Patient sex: F
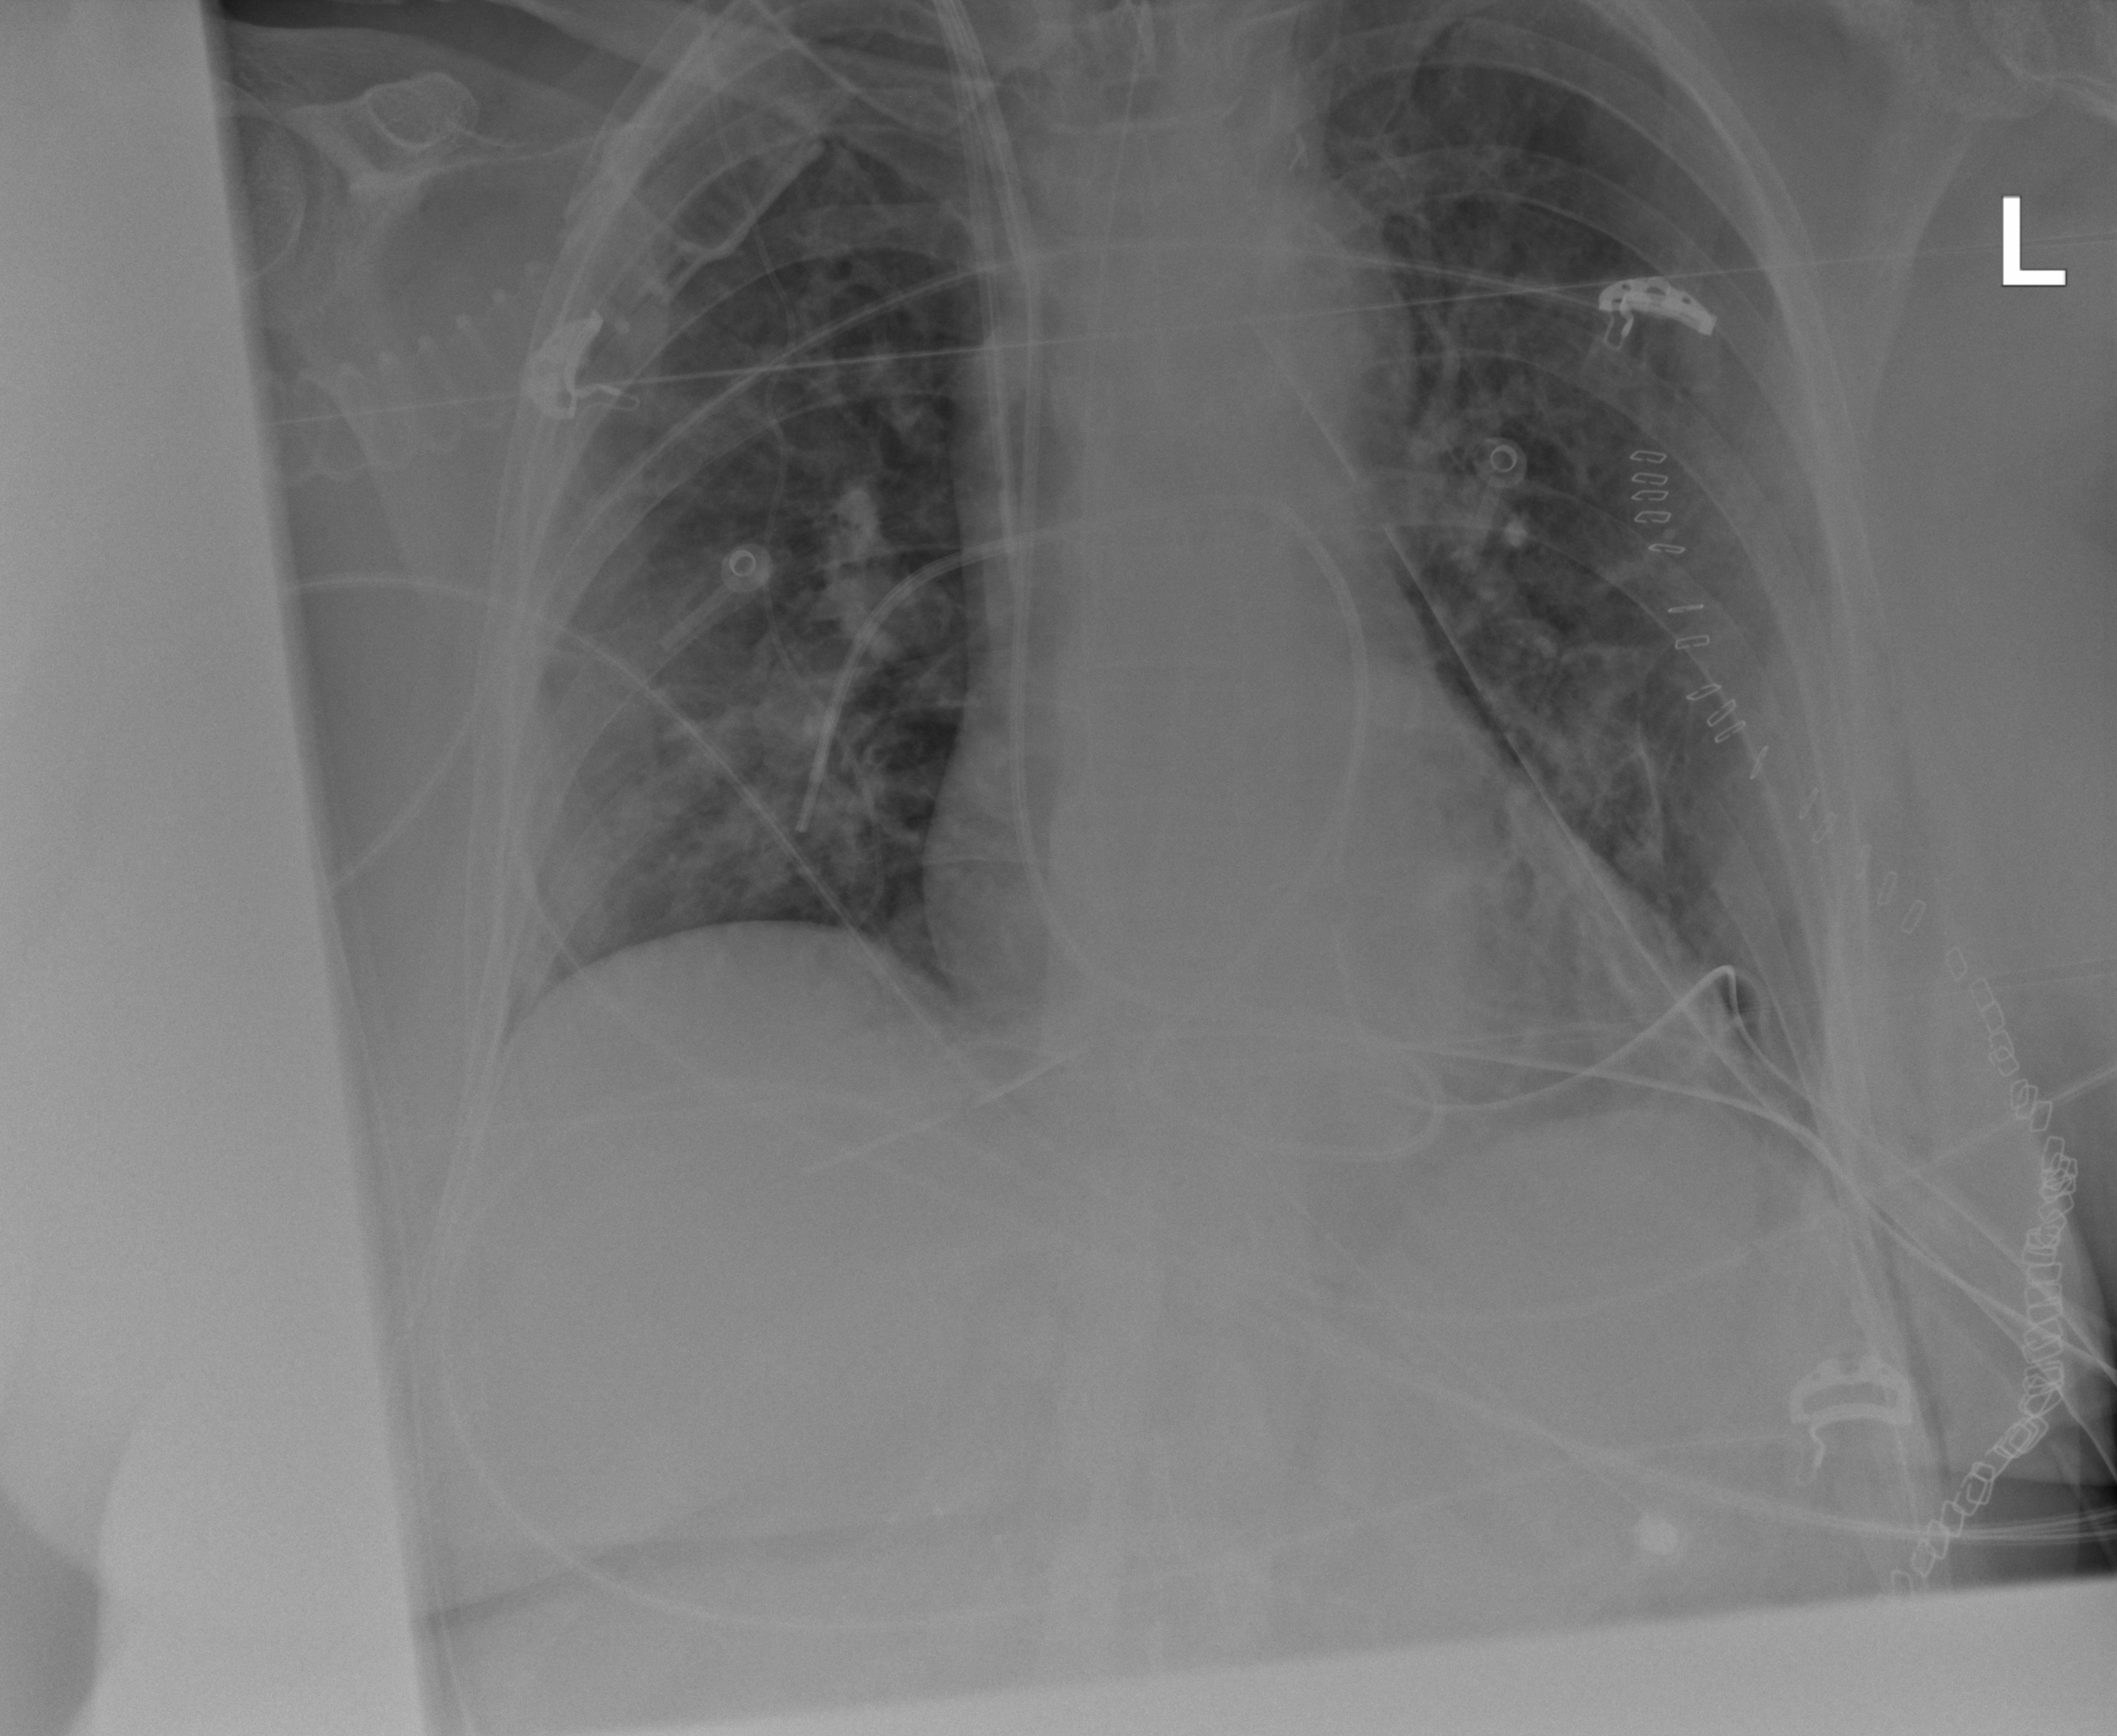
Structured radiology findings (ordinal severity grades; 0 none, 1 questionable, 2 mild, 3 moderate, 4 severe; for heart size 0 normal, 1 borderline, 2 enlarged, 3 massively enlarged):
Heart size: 1
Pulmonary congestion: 1
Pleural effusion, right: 0
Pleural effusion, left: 0
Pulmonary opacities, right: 2
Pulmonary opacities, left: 2
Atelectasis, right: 0
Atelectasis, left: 0